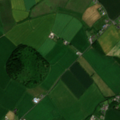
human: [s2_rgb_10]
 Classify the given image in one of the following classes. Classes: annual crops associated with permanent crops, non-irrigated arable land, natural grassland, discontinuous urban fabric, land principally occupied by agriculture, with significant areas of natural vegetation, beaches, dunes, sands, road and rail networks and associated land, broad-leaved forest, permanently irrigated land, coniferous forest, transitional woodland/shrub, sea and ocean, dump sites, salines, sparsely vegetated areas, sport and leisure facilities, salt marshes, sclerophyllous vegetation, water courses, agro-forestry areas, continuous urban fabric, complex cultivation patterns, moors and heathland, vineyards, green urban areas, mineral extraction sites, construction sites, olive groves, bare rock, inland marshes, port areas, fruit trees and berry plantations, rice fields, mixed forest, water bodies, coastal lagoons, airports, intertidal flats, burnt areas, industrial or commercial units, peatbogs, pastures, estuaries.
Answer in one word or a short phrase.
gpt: discontinuous urban fabric, non-irrigated arable land, pastures